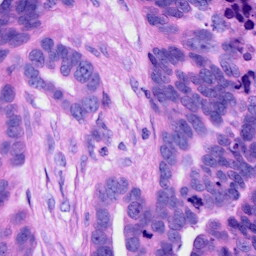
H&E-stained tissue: Ovarian